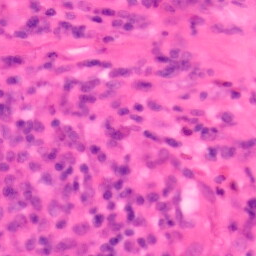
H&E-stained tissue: Colon